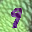
Label: 9